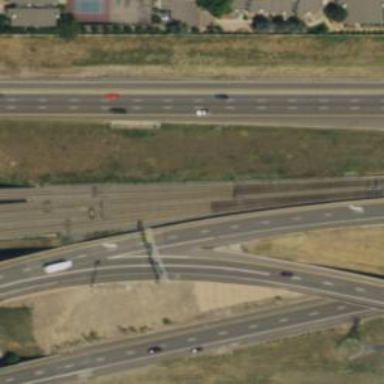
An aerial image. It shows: Attenuator on the road.